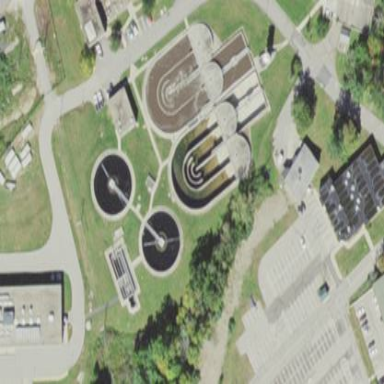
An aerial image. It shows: View of wastewater plant.